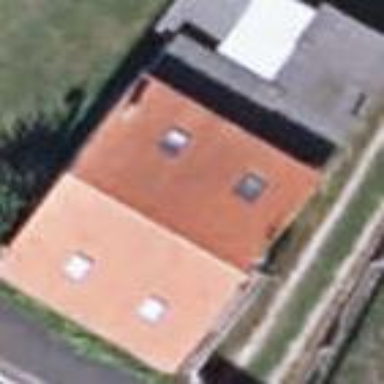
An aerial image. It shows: Simple and straightforward house.